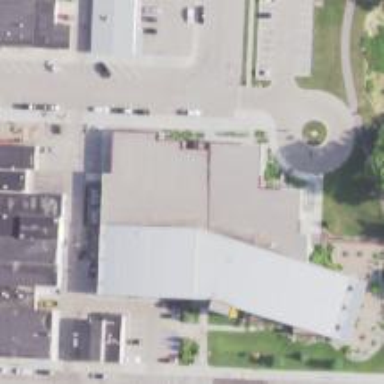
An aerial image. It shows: Community centre building.